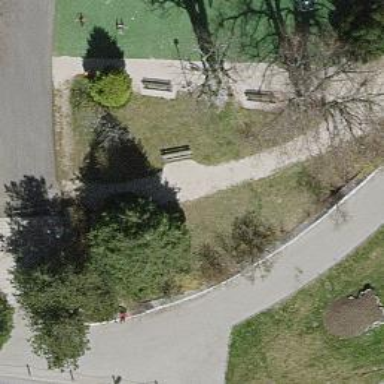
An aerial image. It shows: Bench for seating.